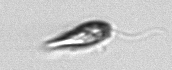
Label: Euglena